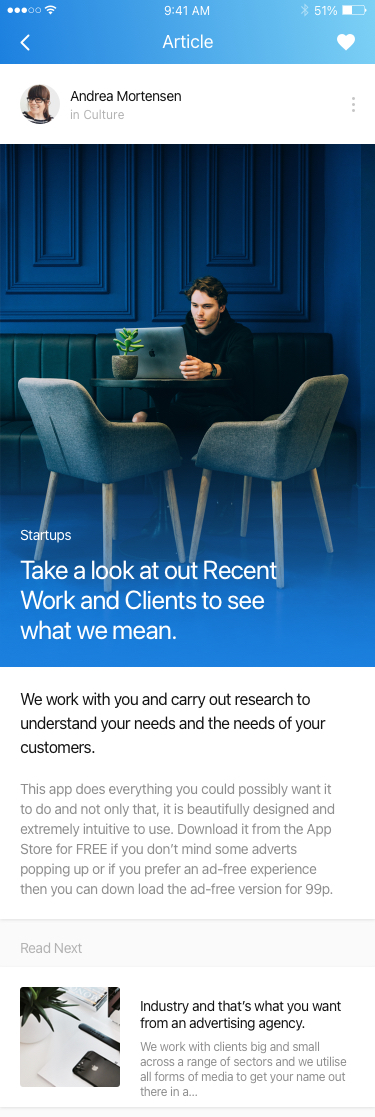
Text in this UI design:
Industry and that’s what you want from an advertising agency.
We work with clients big and small across a range of sectors and we utilise all forms of media to get your name out there in a…
Read Next
This app does everything you could possibly want it to do and not only that, it is beautifully designed and extremely intuitive to use. Download it from the App Store for FREE if you don’t mind some adverts popping up or if you prefer an ad-free experience then you can down load the ad-free version for 99p.
We work with you and carry out research to understand your needs and the needs of your customers.
Take a look at out Recent Work and Clients to see what we mean.
Startups
Andrea Mortensen
in Culture
Article